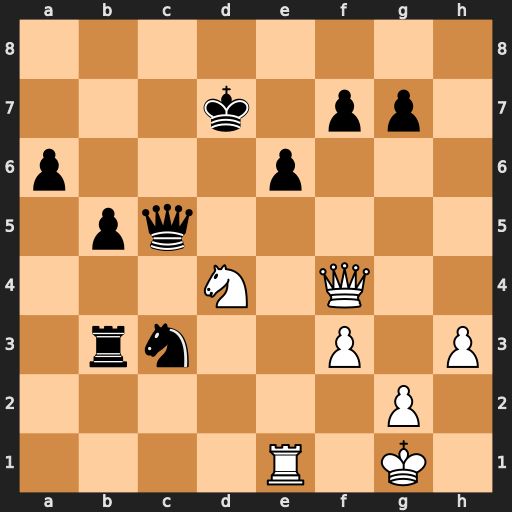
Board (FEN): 8/3k1pp1/p3p3/1pq5/3N1Q2/1rn2P1P/6P1/4R1K1
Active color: w
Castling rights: -
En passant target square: -
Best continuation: Qxf7+ Qe7 Qxe7+ Kxe7 Nxb3